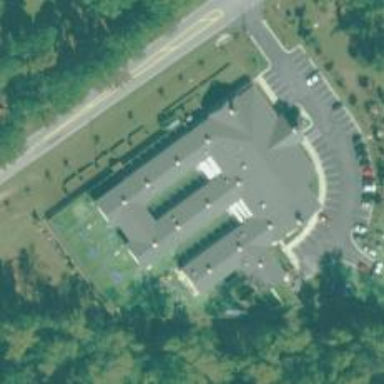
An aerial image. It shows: Veterinary facility.